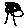
Label: tree